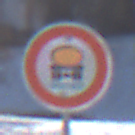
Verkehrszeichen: VerbotFahrzeugeWassergefaehrdenderLadung
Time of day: MorningAfternoon
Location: Outdoor (Nature)
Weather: PartlyCloudy
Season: Winter
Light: Natural